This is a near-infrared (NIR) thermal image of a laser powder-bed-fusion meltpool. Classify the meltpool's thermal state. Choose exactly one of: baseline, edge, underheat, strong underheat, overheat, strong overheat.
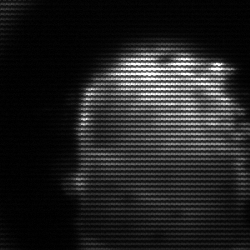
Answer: baseline